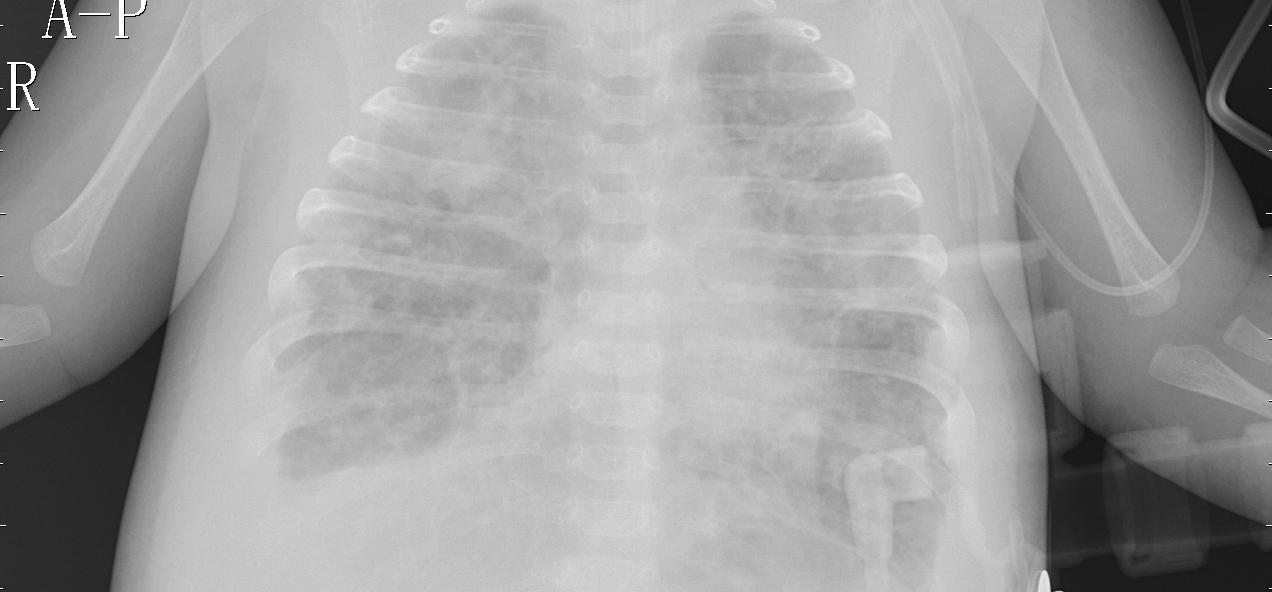
Diagnosis: PNEUMONIA